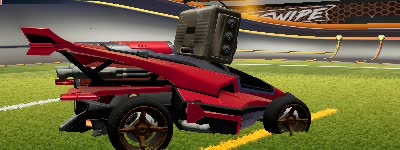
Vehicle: aftershock